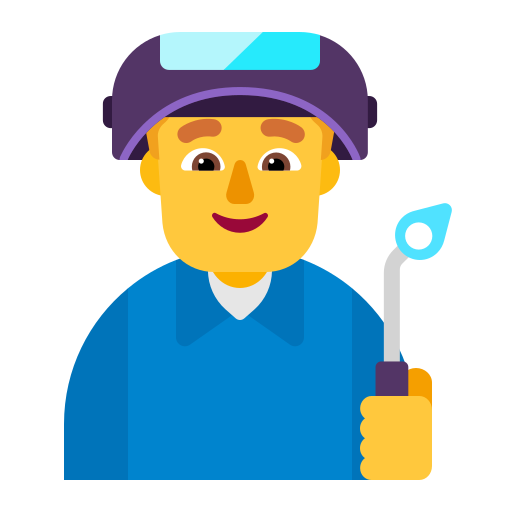
man factory worker flat default